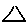
Label: triangle